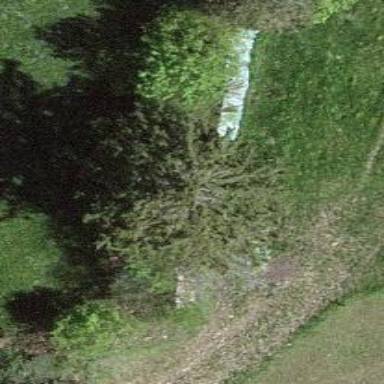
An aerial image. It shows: Hedge acting as barrier.